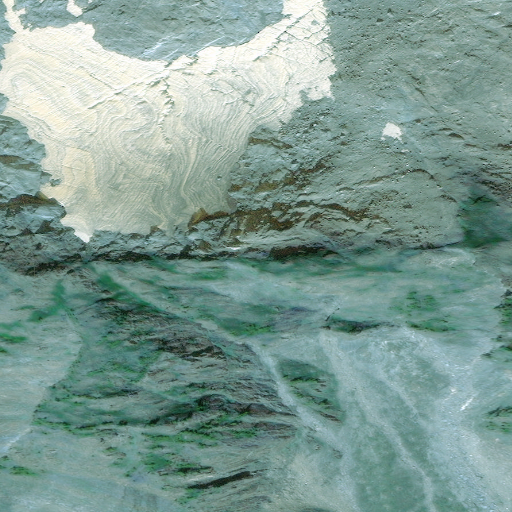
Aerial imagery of mountain in Alaska named Jefferson Peak containing only unknown